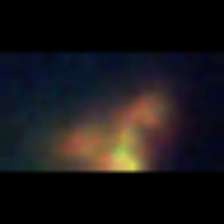
Taxon: Unknown_detritus
Group: Unknown